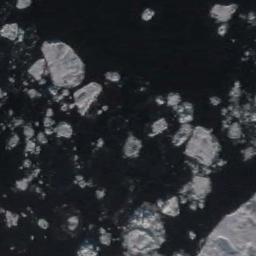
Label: sea_ice